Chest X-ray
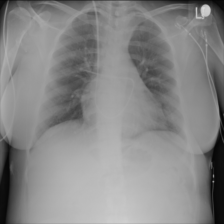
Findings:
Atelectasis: negative
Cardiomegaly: negative
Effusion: negative
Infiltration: negative
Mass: negative
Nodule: negative
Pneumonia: negative
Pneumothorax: negative
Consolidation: negative
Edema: negative
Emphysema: negative
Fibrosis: negative
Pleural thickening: negative
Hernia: negative